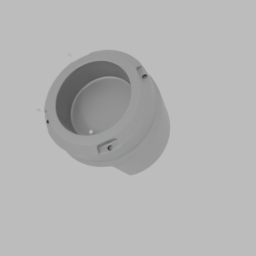
Label: tools